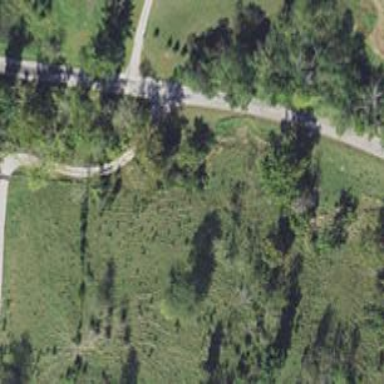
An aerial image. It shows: Driveway service road that includes low water crossing bridge.